This grayscale texture is a bearing vibration snapshot reshaped row-by-row into a square image. Diagnose the bearing from this image, choosing from: normal, inner_race, outer_race, ball.
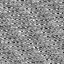
Answer: outer_race